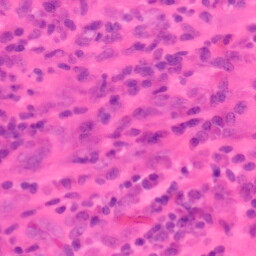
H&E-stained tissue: Colon